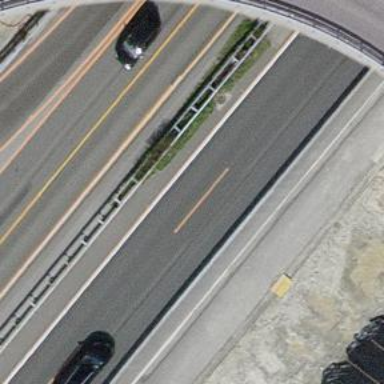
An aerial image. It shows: Asphalt motorway.